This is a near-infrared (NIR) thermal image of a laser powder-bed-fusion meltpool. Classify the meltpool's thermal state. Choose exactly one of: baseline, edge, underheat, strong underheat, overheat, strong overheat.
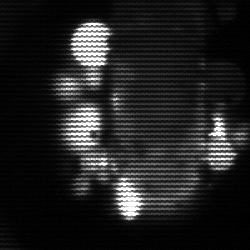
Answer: strong underheat